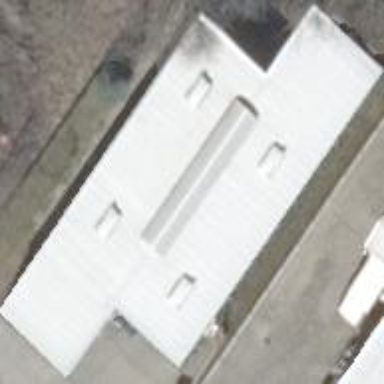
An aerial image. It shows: Industrial building.